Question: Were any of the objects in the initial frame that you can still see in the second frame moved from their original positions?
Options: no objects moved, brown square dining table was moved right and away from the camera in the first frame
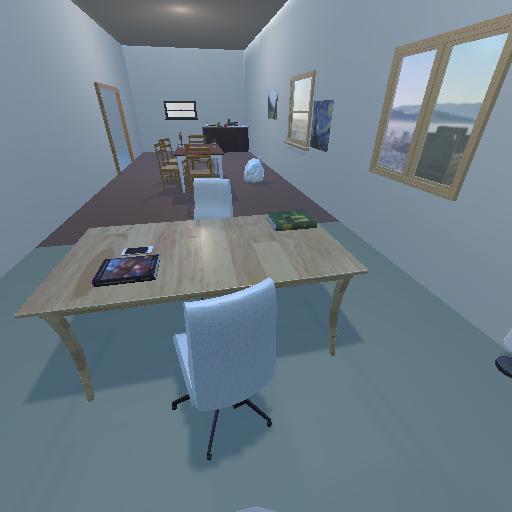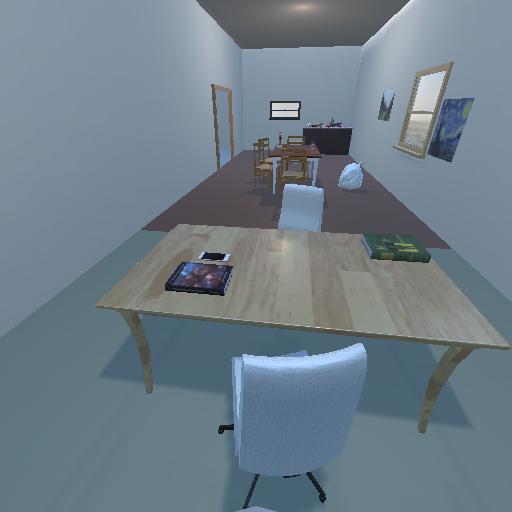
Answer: no objects moved